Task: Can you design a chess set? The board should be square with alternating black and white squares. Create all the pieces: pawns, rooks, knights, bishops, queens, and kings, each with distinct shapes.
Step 4005:
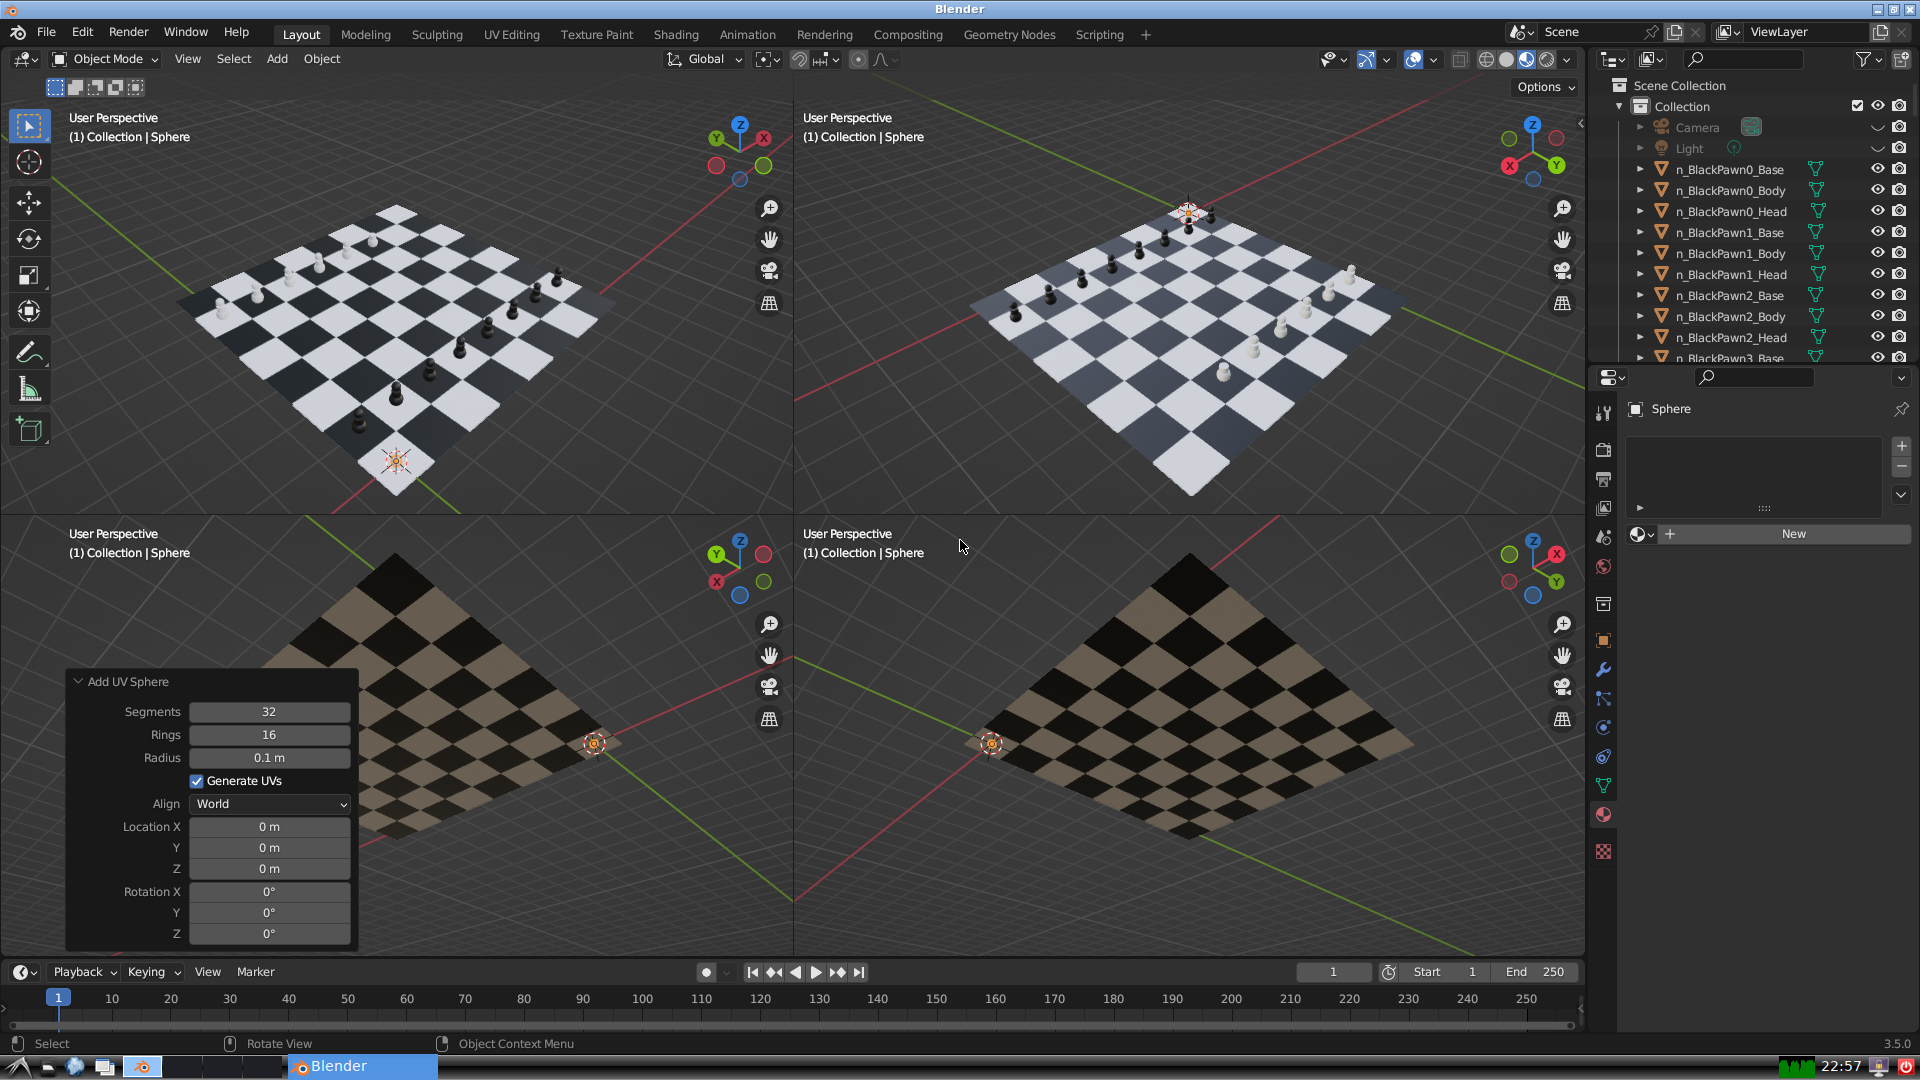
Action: {"mouse_move": [270, 827]}